Field crop: tomato
Growth stage: 1
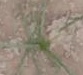
Species: cyperus